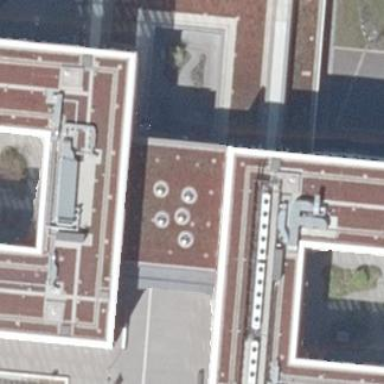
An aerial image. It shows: Building with flat black roof made of grass.